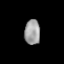
Tissue: lung
Cell type: T cells
Senescence score: 0.2387
Nuclear area (px): 378
Mean DAPI intensity: 159.714